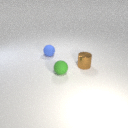
small blue rubber sphere to the left of small brown metal cylinder